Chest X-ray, AP view. Patient: 12 years old, sex M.
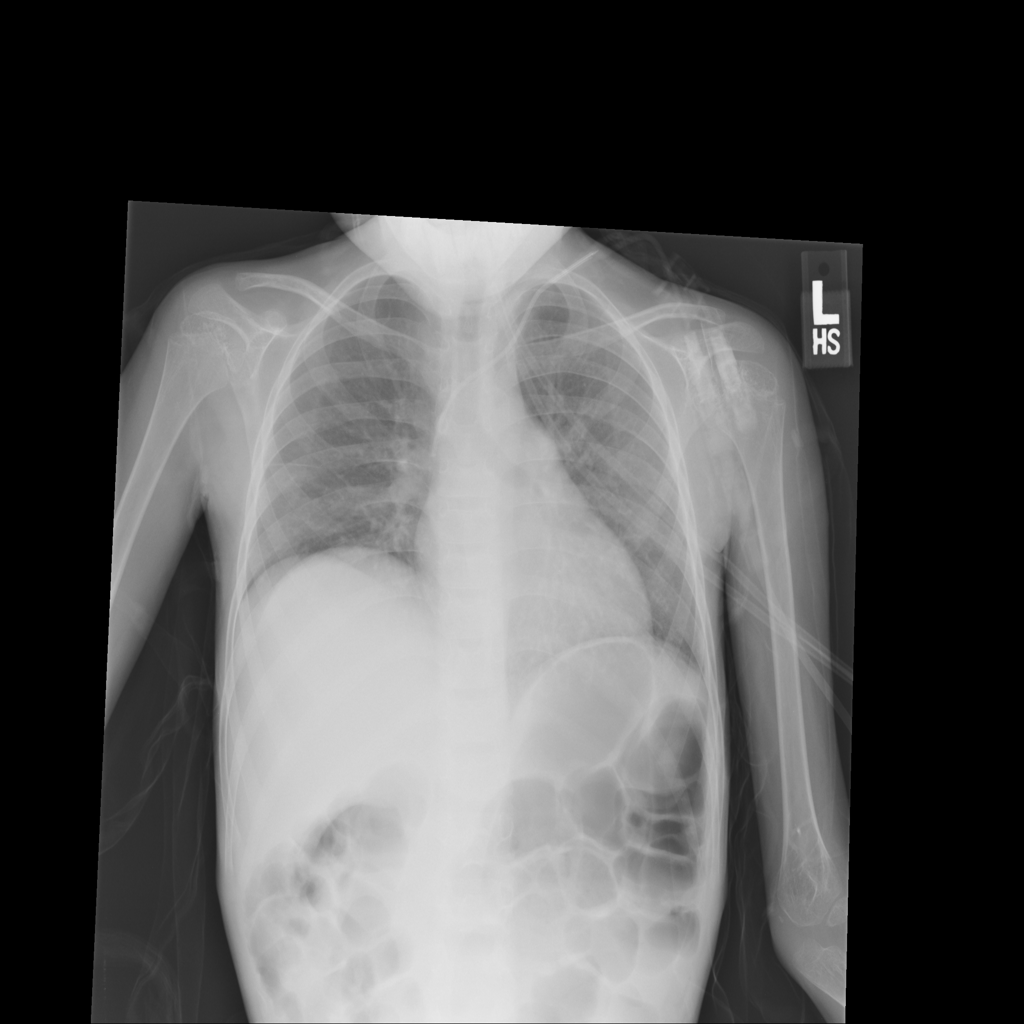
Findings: No Finding